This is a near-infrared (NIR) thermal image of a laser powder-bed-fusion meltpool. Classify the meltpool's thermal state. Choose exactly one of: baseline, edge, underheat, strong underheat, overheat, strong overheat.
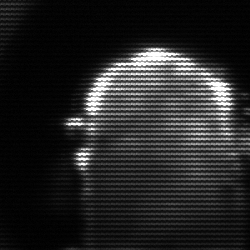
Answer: baseline